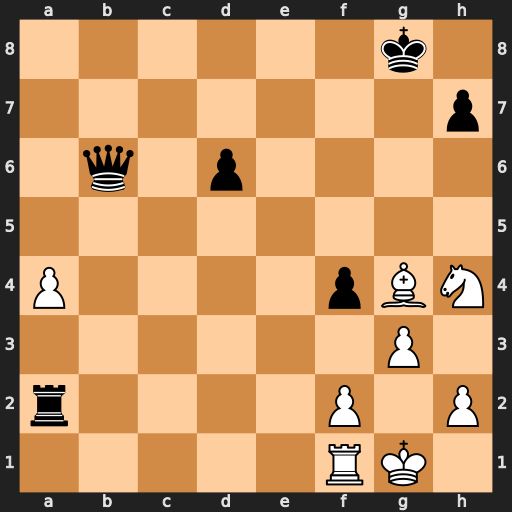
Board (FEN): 6k1/7p/1q1p4/8/P4pBN/6P1/r4P1P/5RK1
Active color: w
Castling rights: -
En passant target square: -
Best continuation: Be6+ Kg7 Bxa2